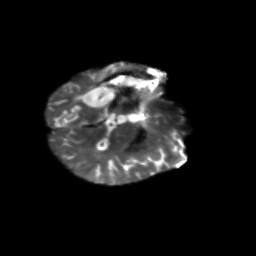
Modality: T2w
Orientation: axial
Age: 53
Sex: male
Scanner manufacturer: siemens
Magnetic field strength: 3 T
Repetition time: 5.47 s
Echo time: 0.0854 s